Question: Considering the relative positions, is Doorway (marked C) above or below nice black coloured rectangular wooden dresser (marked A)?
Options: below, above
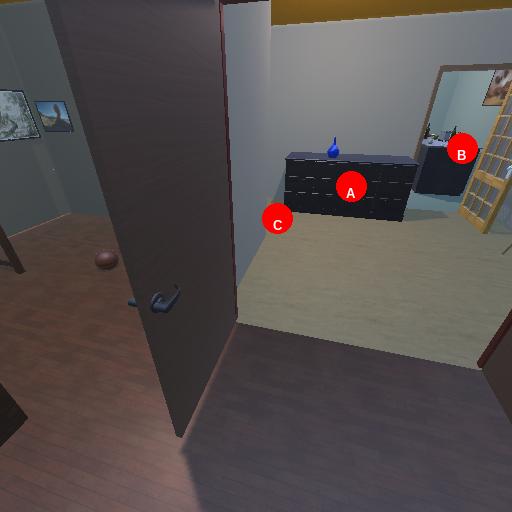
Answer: below